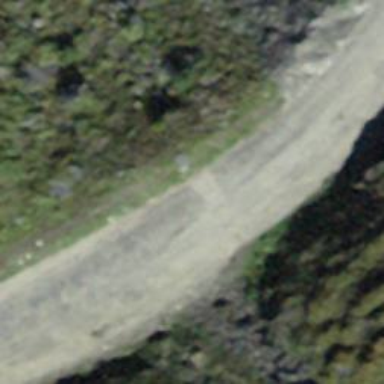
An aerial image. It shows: Paved service road with grade1 tracktype.